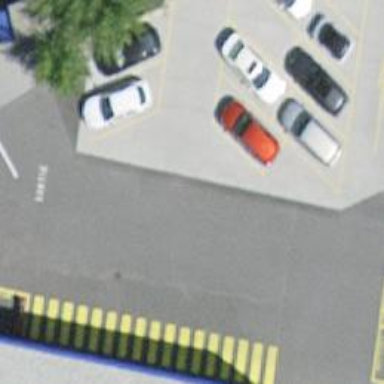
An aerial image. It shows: Parking aisle designated as service road.